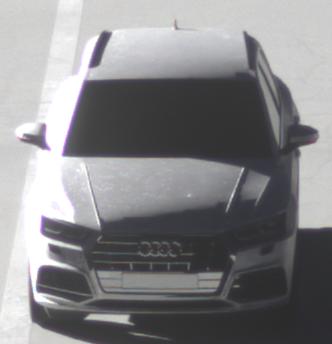
Make: Audi
Model: Q5 45 TFSI
Detailed model: Q5 (FY)
Model produced from: 2019/01
Model produced until: 2019/05
Doors: 5
Color: white
Road condition: dry road
Daytime: morning or afternoon
Contrast: high contrast